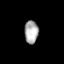
Tissue: prostate
Cell type: Epithelial cells
Senescence score: 0.3387
Nuclear area (px): 308
Mean DAPI intensity: 173.253